Aerial crown-view tile of a tropical tree (Barro Colorado Island, Panama), acquired 20240813:
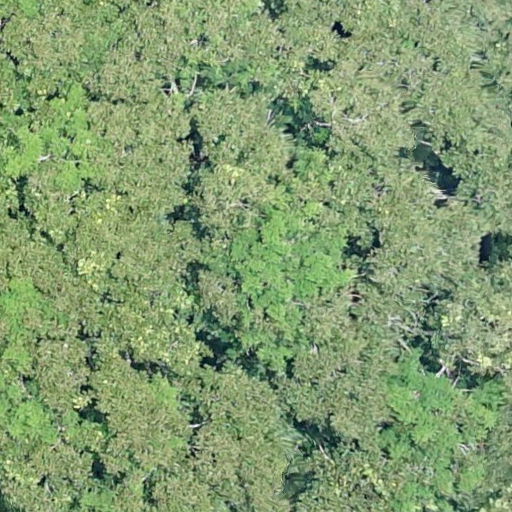
Species: Dipteryx oleifera
GBIF accepted scientific name: Dipteryx oleifera
Crown area: 718.326 m²